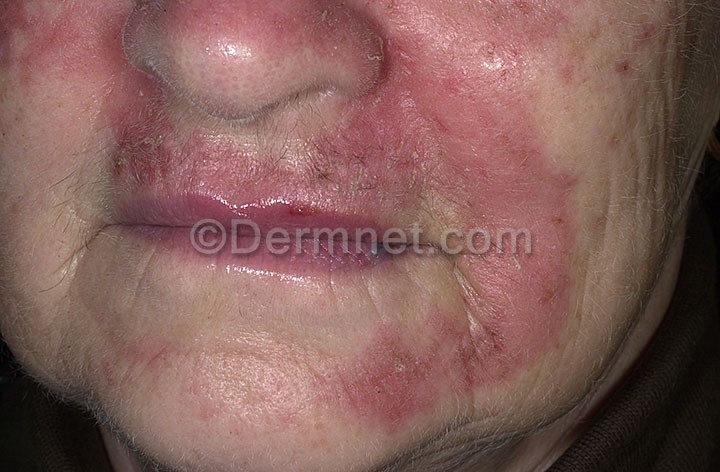
Disease: Actinic Keratosis Basal Cell Carcinoma and other Malignant Lesions